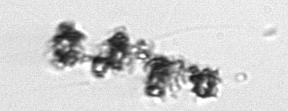
Label: Thalassiosira_TAG_external_detritus